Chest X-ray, PA view. Patient: 70 years old, sex M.
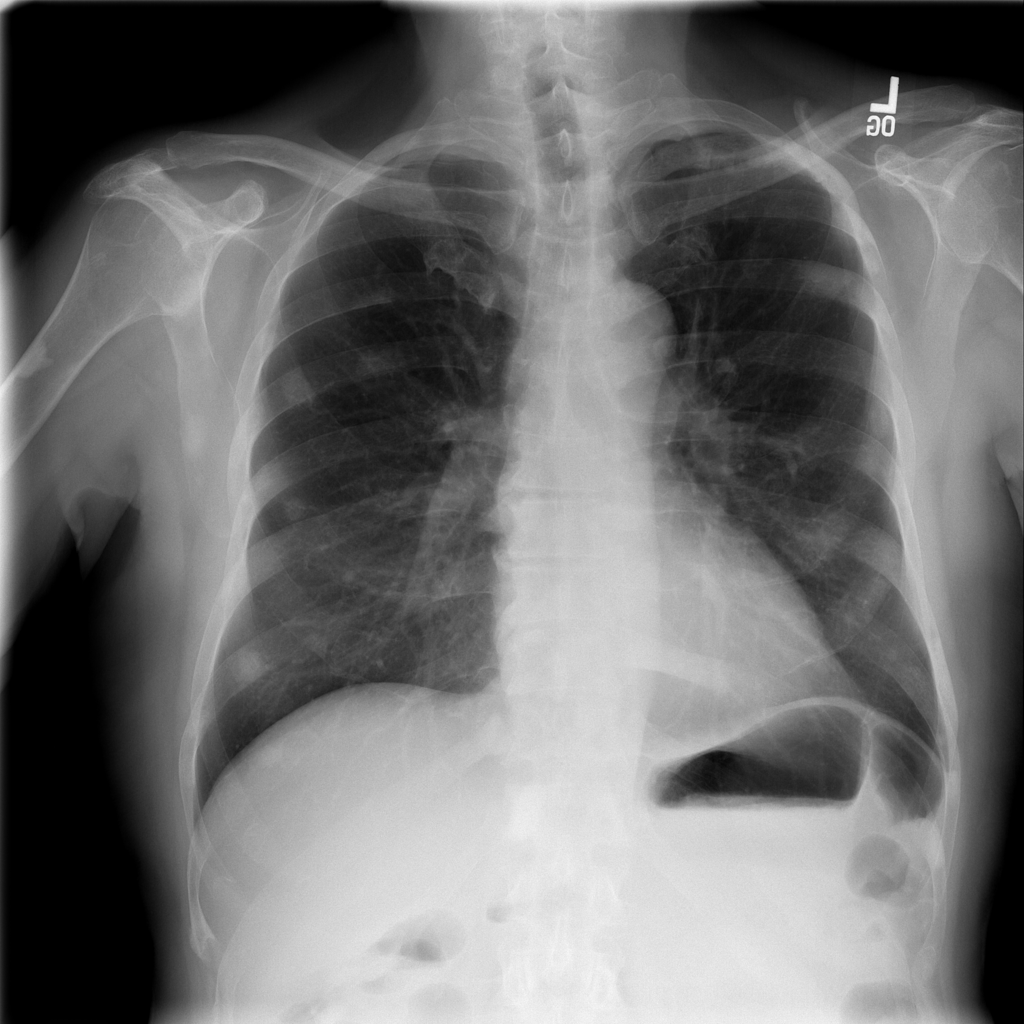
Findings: No Finding